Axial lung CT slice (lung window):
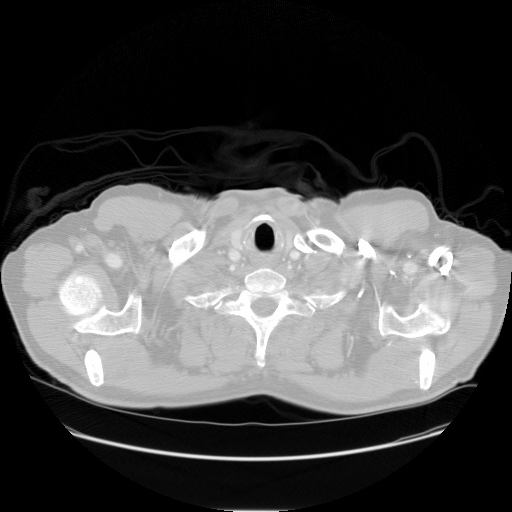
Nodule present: no